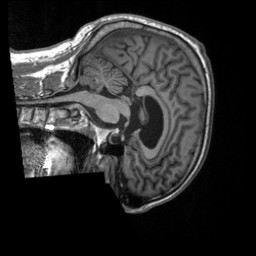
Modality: T1w
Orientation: sagittal
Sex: male
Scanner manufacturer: siemens
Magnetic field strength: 3 T
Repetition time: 2.3 s
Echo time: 0.00226 s